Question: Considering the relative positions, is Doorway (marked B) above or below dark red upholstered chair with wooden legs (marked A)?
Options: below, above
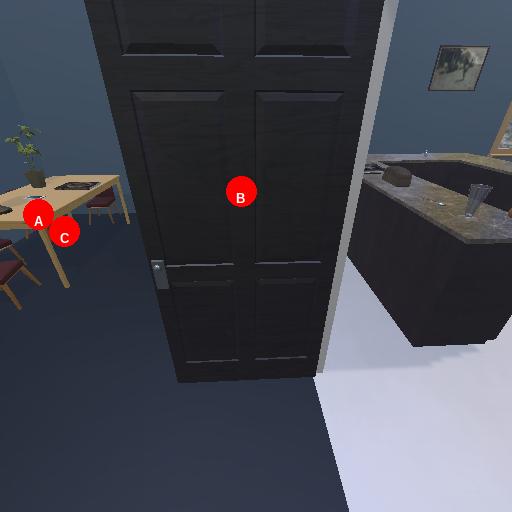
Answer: below